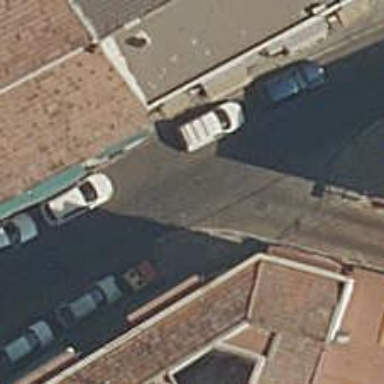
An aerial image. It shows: Living street paved with paving stones.